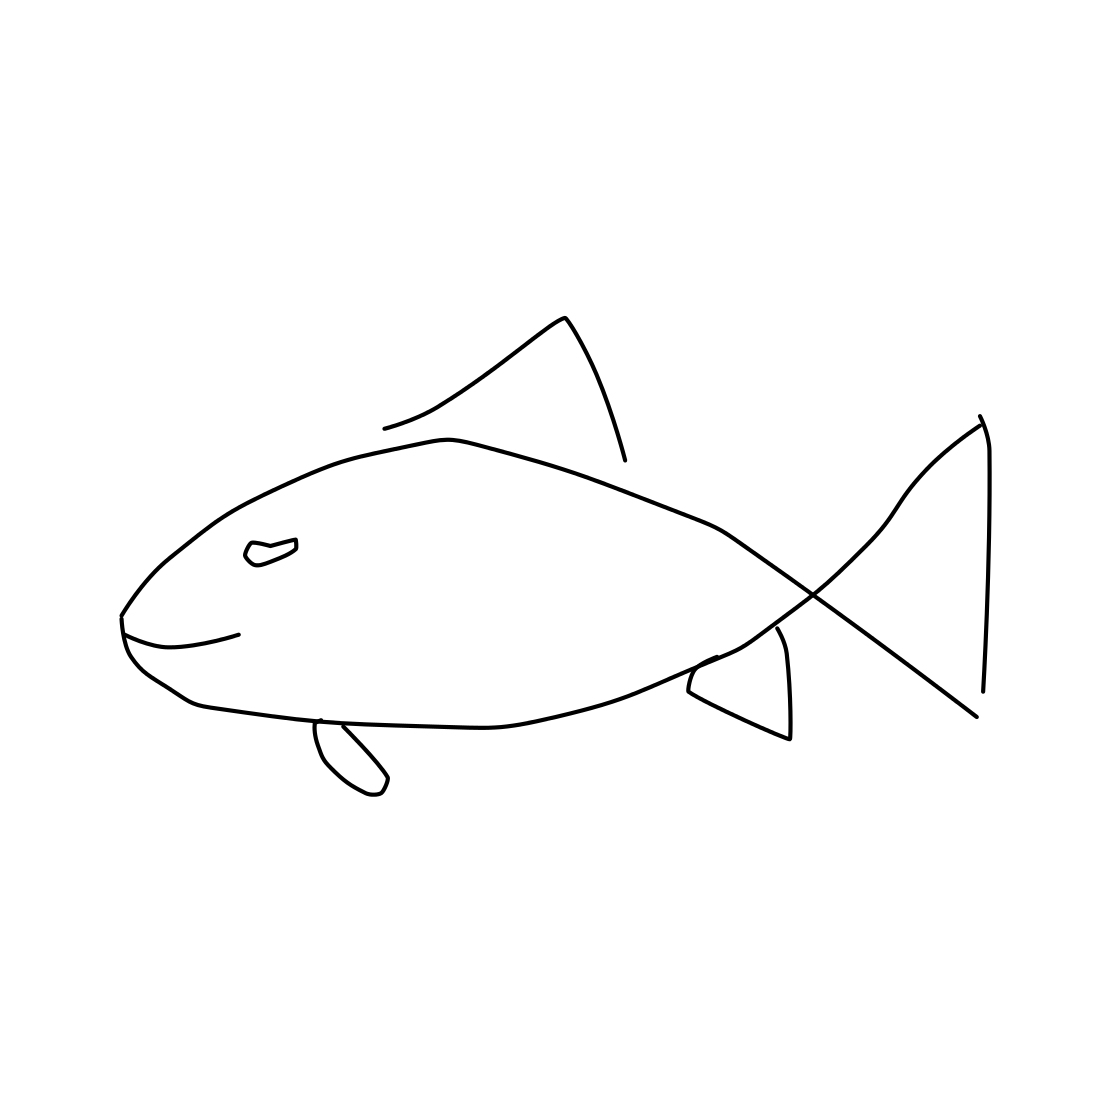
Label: fish